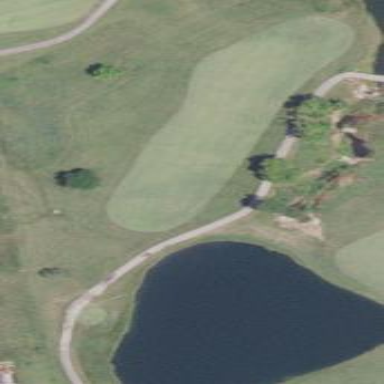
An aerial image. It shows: Golf rough area.